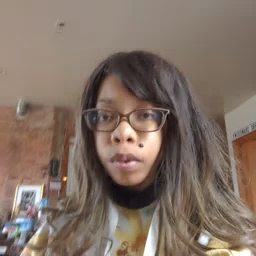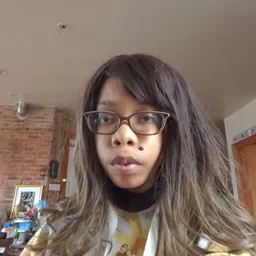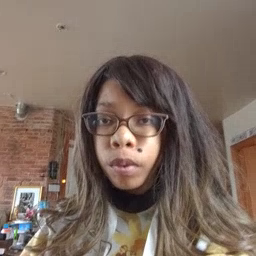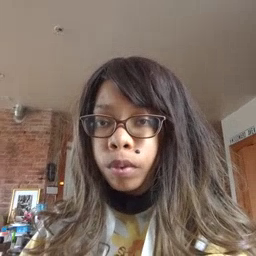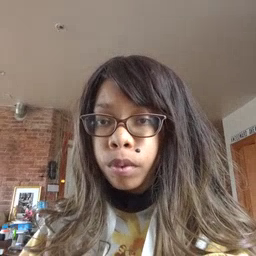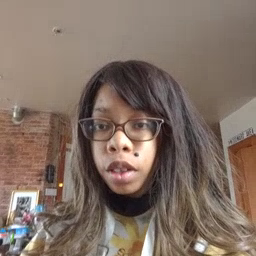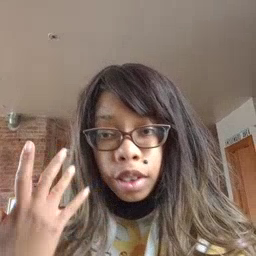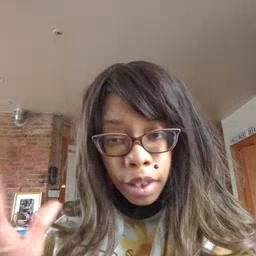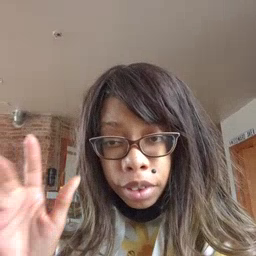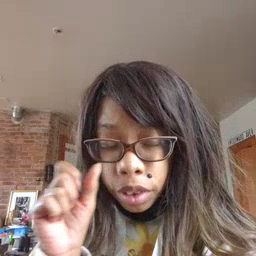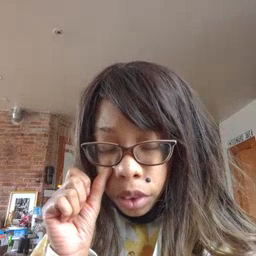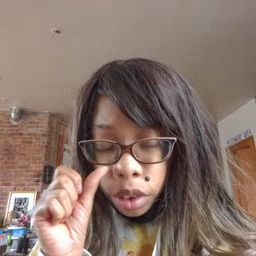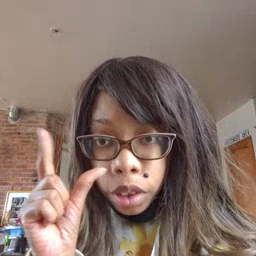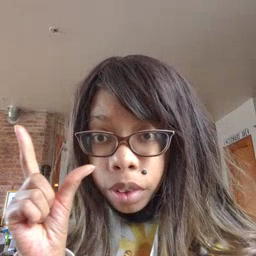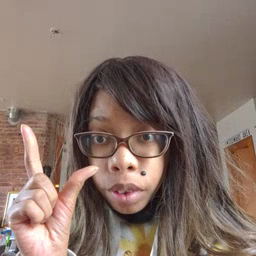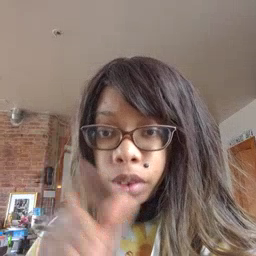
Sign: awake